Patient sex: M
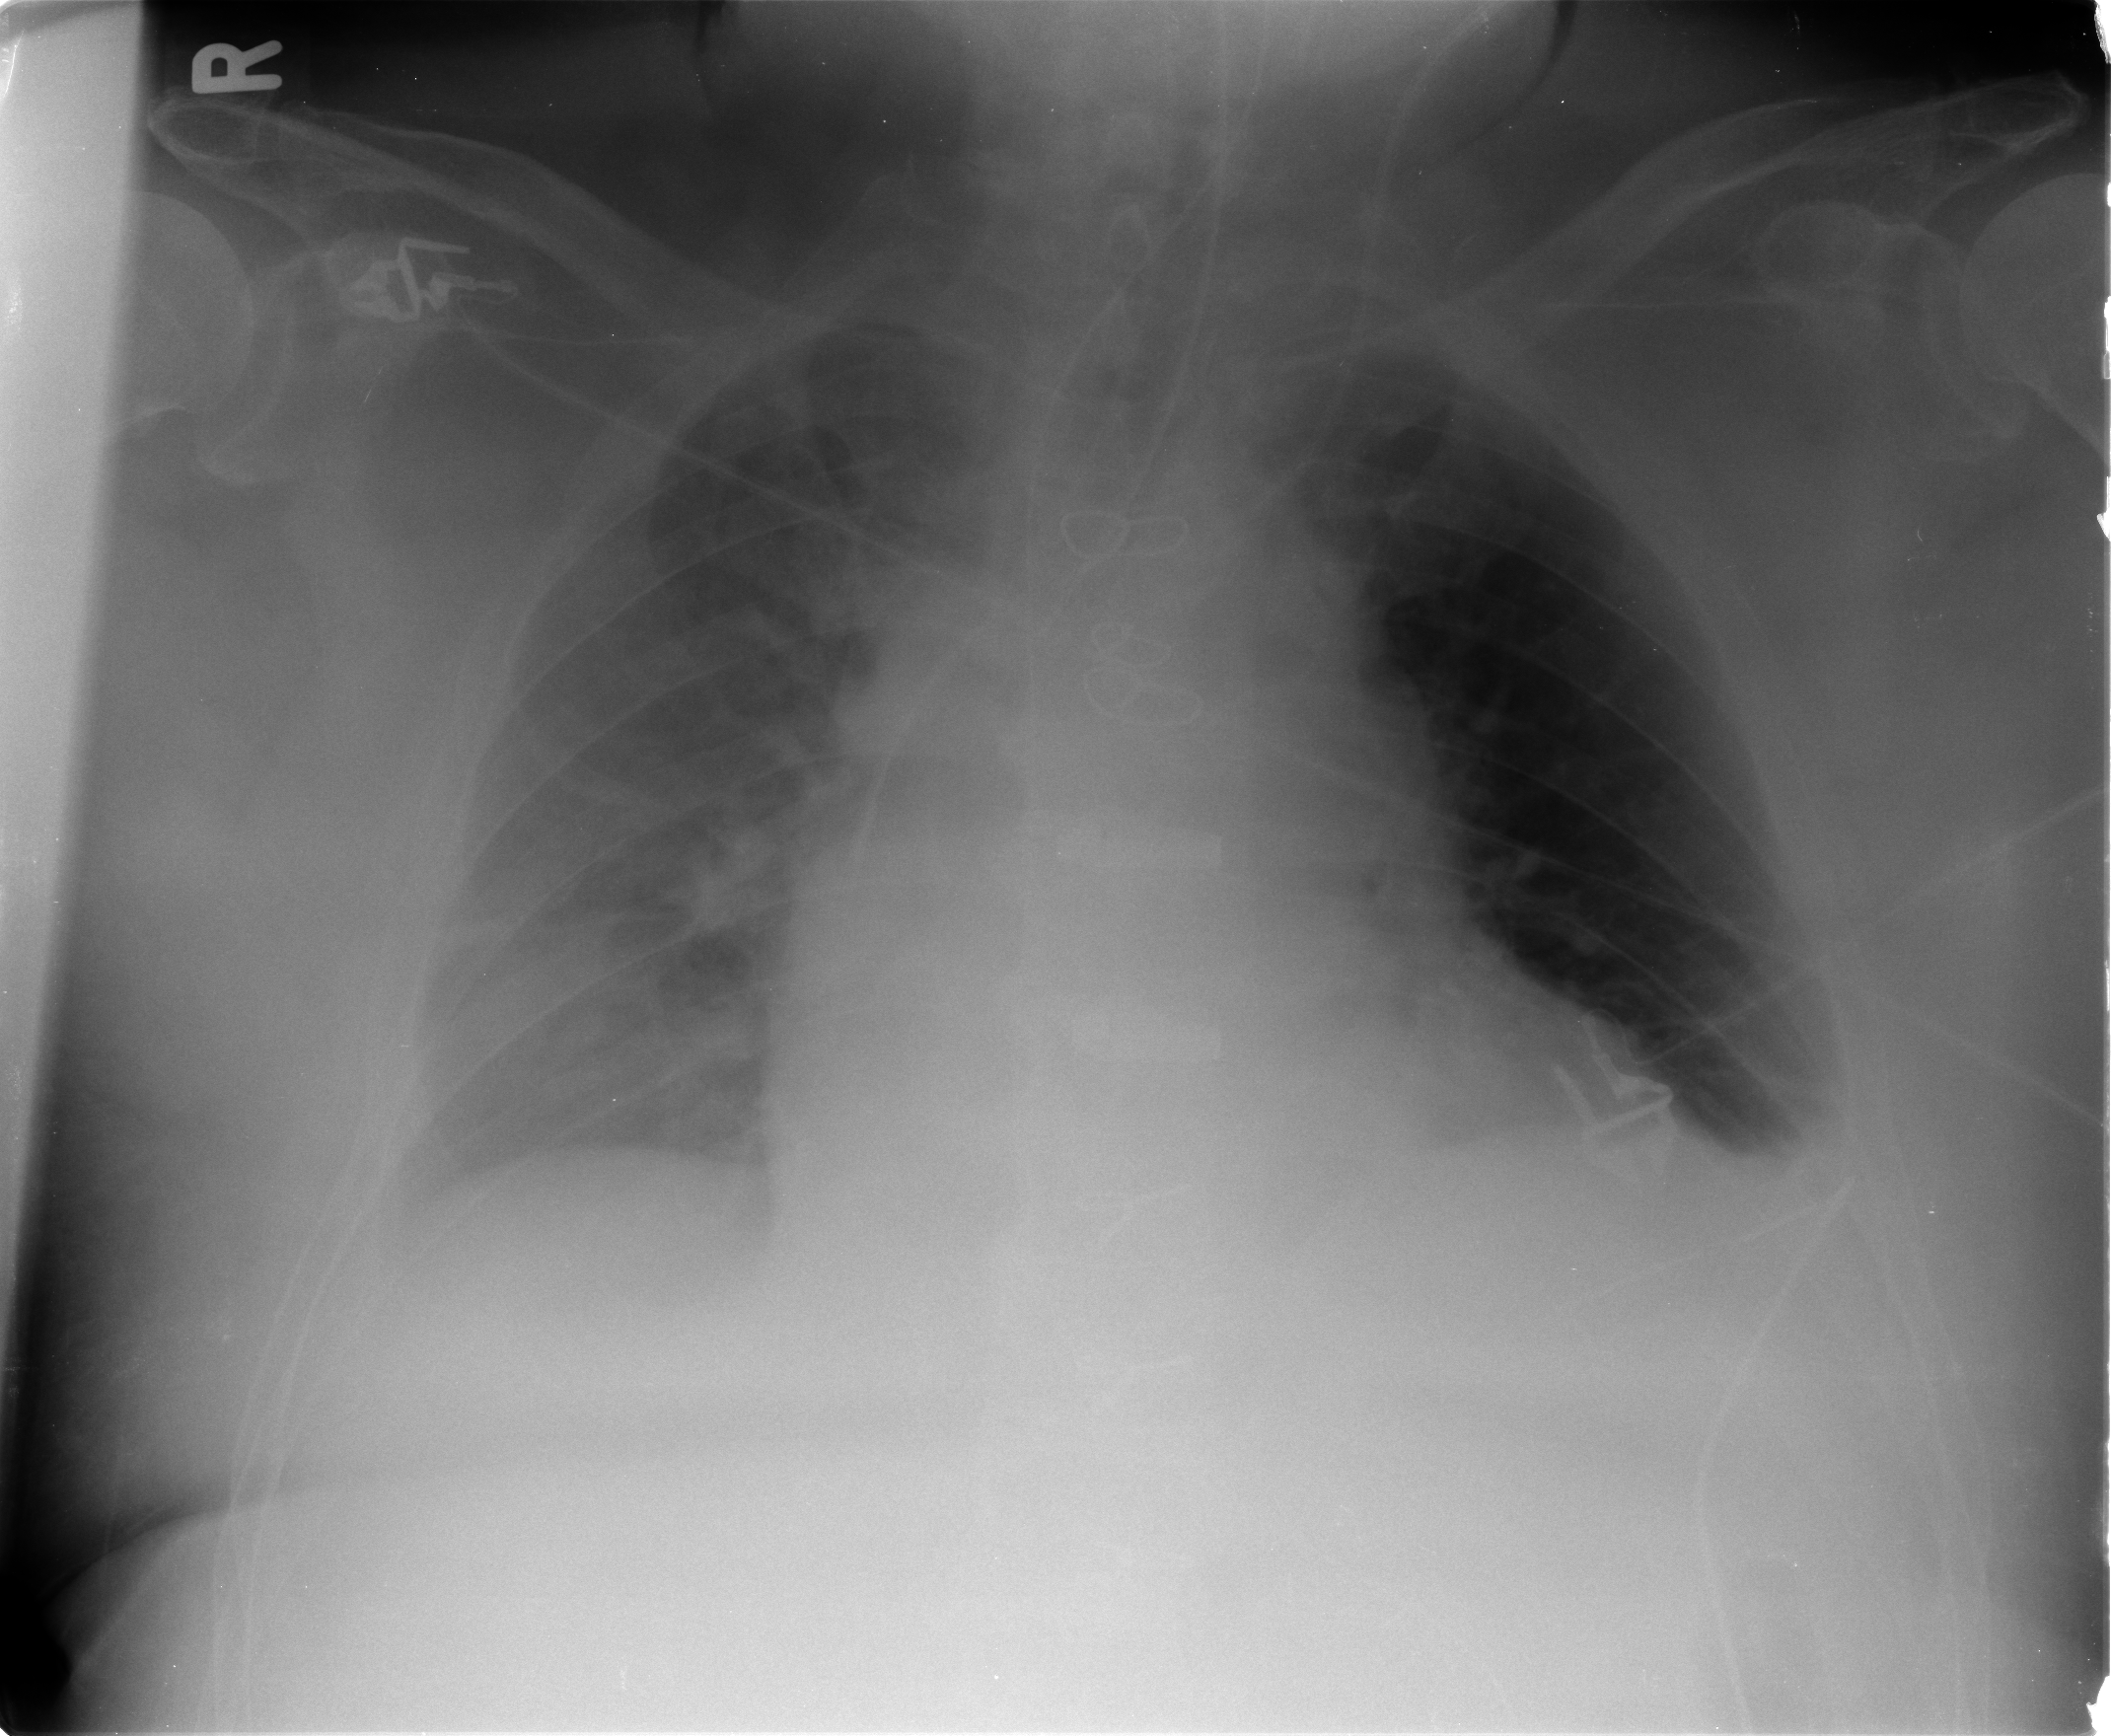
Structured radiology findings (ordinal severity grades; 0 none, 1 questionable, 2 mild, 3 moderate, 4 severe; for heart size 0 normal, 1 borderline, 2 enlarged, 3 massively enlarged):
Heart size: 0
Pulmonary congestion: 1
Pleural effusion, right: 3
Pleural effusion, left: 2
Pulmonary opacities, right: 1
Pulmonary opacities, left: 0
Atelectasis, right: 2
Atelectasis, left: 2